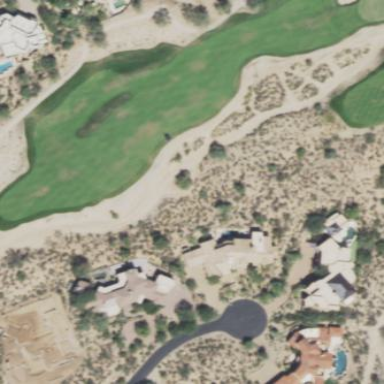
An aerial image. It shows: Area of rough grass used for golf.